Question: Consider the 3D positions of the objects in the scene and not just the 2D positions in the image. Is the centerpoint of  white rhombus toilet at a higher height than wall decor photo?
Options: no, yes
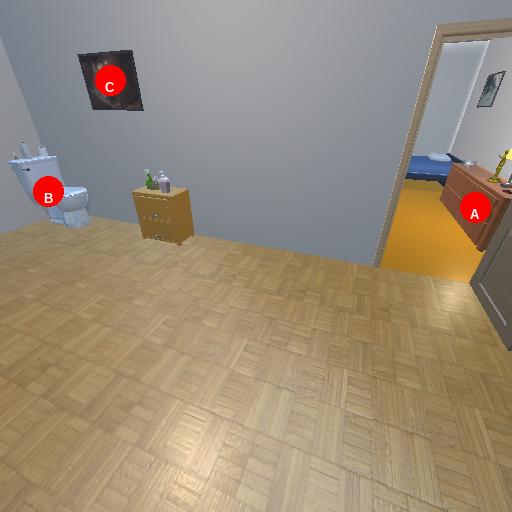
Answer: no